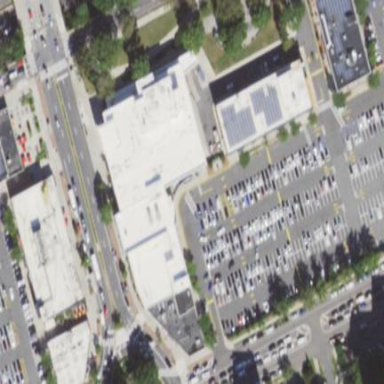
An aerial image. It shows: Retail area.